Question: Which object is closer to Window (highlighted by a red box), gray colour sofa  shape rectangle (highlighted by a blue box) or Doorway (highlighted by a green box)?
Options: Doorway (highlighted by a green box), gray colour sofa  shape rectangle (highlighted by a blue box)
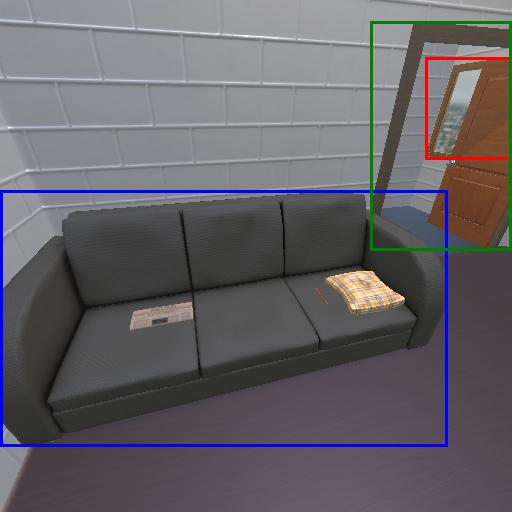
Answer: Doorway (highlighted by a green box)